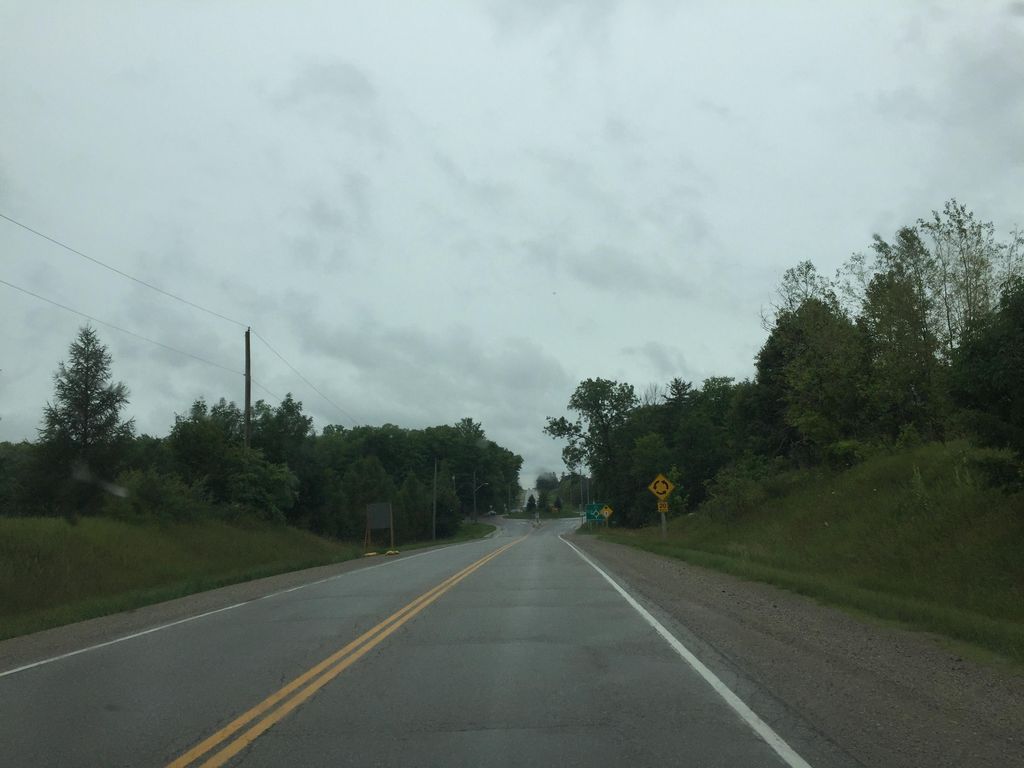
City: kitchener-waterloo